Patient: sex M, age 30
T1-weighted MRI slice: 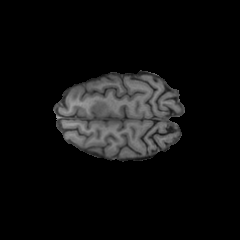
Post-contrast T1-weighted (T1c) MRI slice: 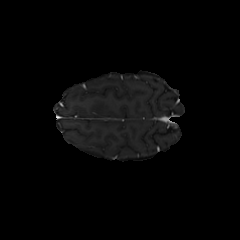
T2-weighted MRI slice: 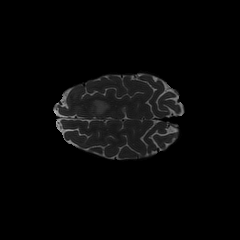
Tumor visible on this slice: yes
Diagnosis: Astrocytoma, IDH-mutant
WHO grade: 2